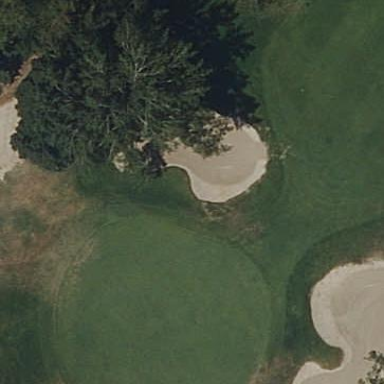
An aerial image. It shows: Golf green.